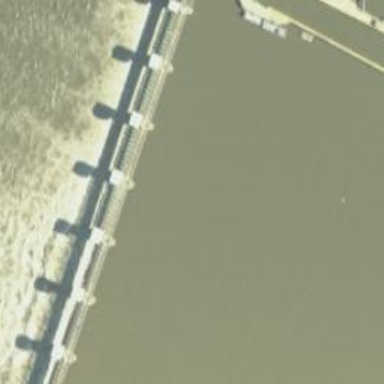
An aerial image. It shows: Dam across waterway.